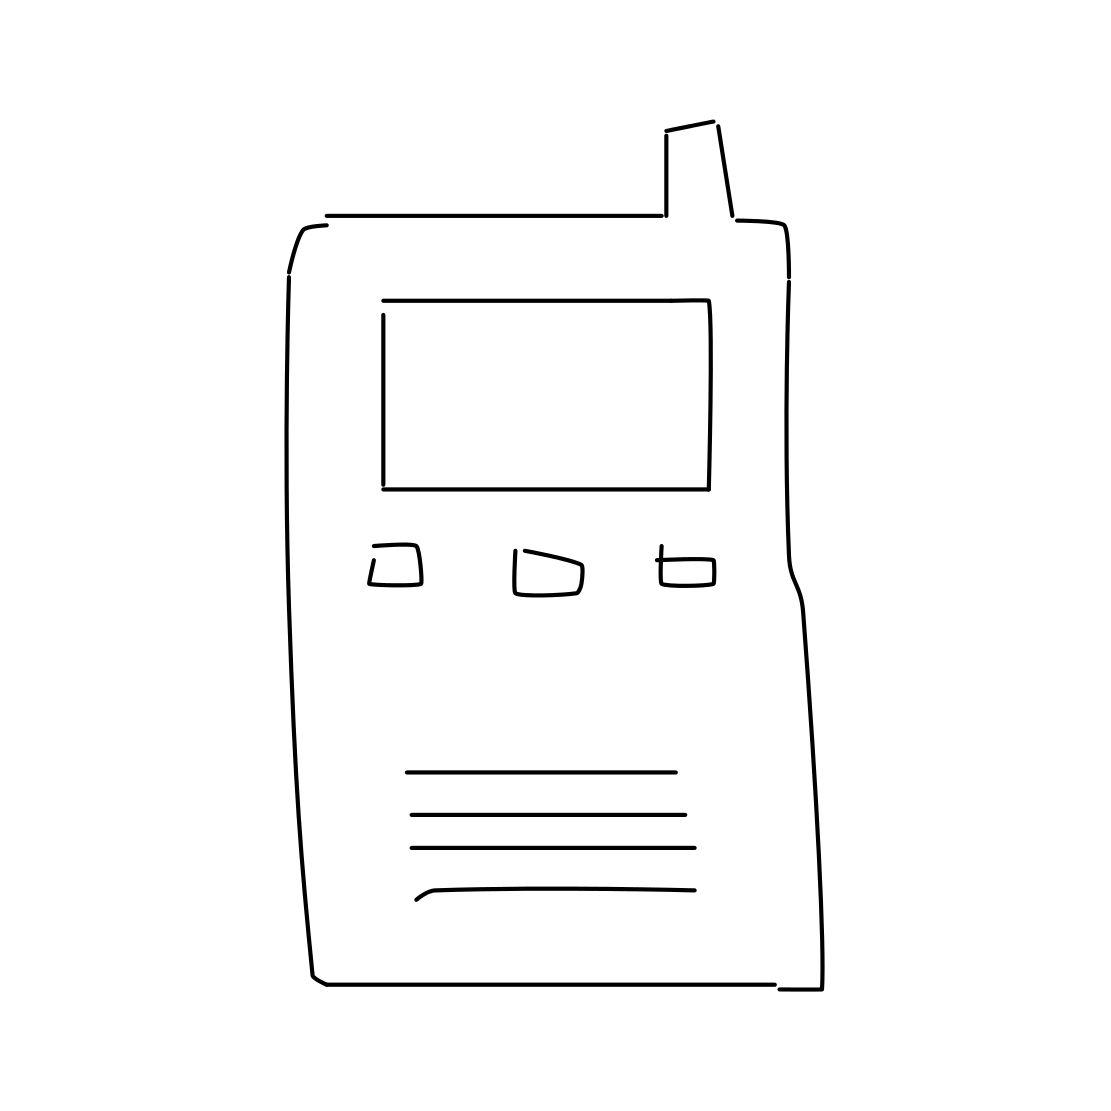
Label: walkie talkie